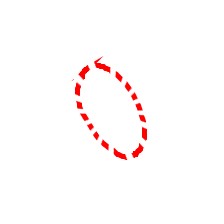
Shape: circle